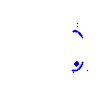
Particle: kaon